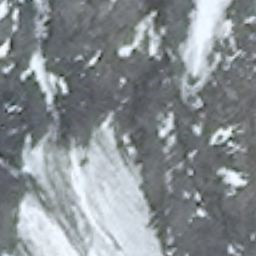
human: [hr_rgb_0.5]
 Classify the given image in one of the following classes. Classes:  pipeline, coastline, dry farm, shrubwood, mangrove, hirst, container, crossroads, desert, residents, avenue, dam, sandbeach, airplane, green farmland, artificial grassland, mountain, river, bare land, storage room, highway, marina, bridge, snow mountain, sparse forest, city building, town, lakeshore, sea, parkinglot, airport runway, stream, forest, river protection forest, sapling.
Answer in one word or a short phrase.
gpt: snow mountain